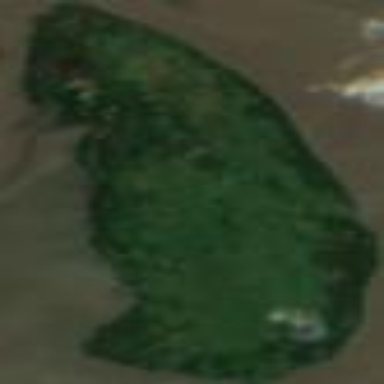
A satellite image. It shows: Island.